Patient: sex F, age 26
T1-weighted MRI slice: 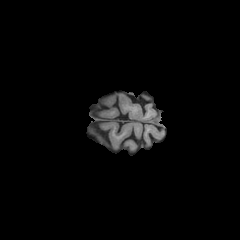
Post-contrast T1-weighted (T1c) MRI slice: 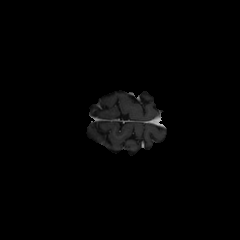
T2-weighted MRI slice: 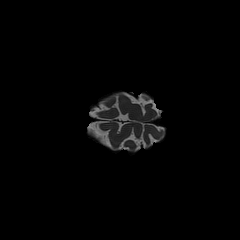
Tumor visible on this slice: no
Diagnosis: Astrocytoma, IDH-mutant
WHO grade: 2